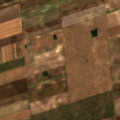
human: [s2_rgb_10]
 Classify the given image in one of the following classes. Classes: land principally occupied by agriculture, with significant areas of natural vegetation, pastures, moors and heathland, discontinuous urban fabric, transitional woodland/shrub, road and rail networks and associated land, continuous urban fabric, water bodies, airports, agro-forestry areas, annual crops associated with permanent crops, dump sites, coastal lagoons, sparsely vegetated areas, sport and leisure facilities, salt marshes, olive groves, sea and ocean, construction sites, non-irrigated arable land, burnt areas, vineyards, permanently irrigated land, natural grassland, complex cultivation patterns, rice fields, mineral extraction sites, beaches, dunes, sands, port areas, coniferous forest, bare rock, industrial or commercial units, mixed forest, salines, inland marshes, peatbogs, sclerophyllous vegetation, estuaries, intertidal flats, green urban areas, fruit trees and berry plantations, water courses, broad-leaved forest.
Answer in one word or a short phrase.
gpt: non-irrigated arable land